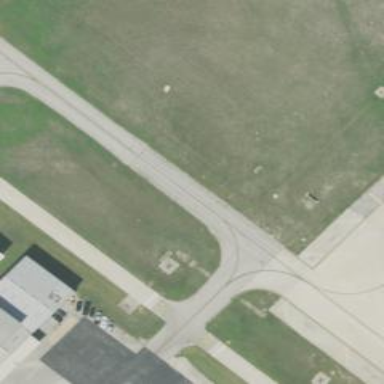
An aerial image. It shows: Image of taxiway at airport.